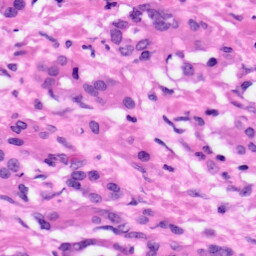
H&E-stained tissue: Pancreatic